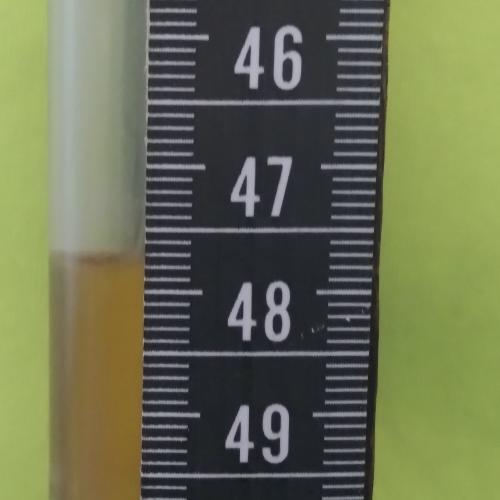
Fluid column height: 47.7 cm